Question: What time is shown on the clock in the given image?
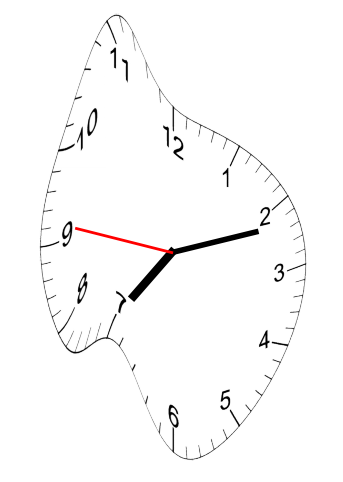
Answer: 07:11:46